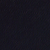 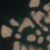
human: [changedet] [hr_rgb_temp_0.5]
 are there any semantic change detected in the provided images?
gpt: Many small artificial islands constructed on a bed of sand and rock have been built in the sea.